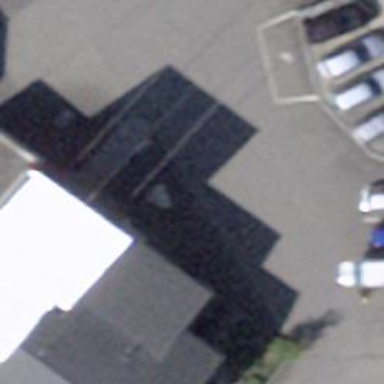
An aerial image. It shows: Charging station.